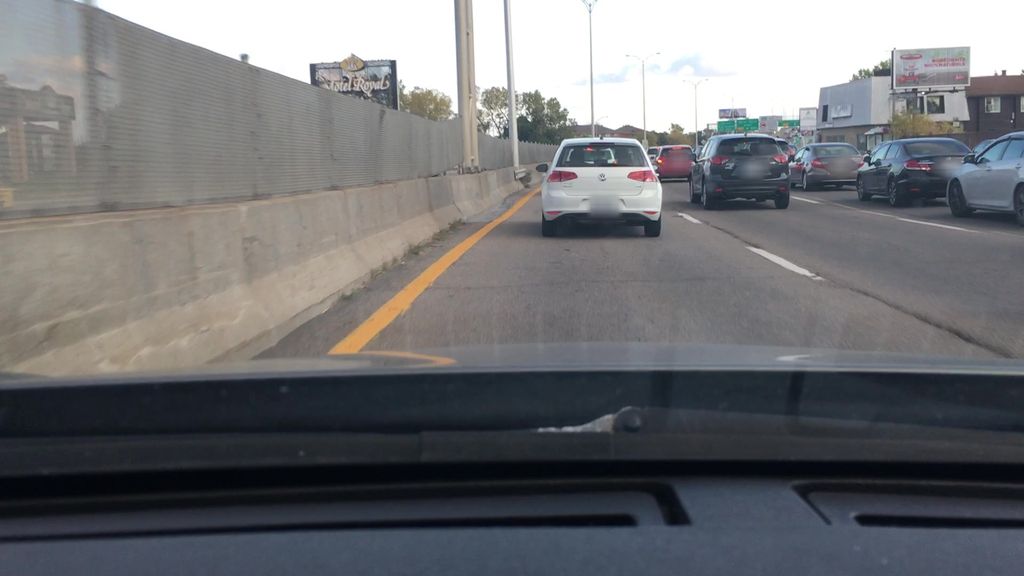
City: montreal